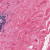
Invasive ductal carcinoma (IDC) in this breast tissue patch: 0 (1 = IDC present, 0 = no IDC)